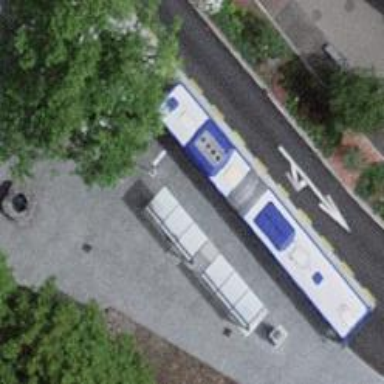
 serving as platform for public transportation."